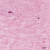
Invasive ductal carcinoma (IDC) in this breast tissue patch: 0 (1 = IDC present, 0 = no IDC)